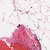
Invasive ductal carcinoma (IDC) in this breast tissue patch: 0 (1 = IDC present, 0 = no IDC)